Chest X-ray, PA view. Patient: 54 years old, sex M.
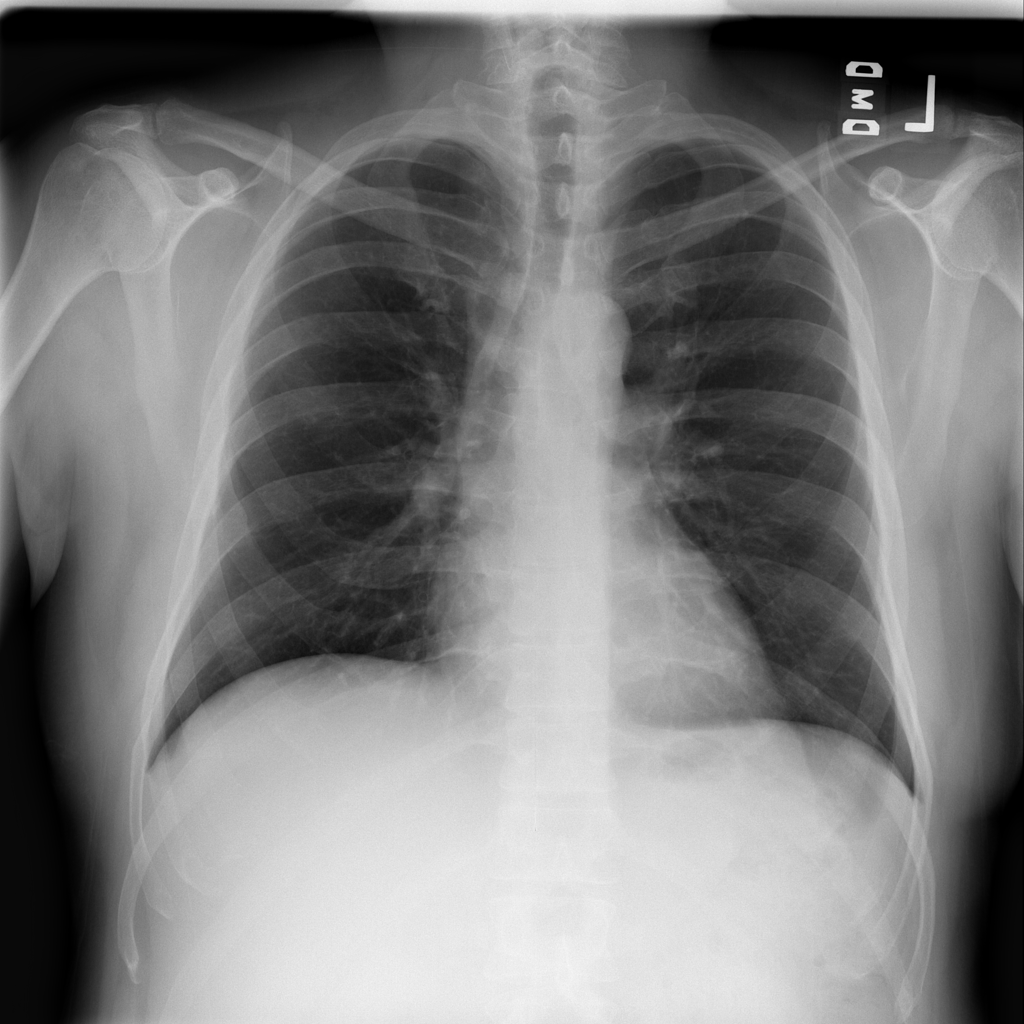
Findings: No Finding